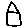
Label: house